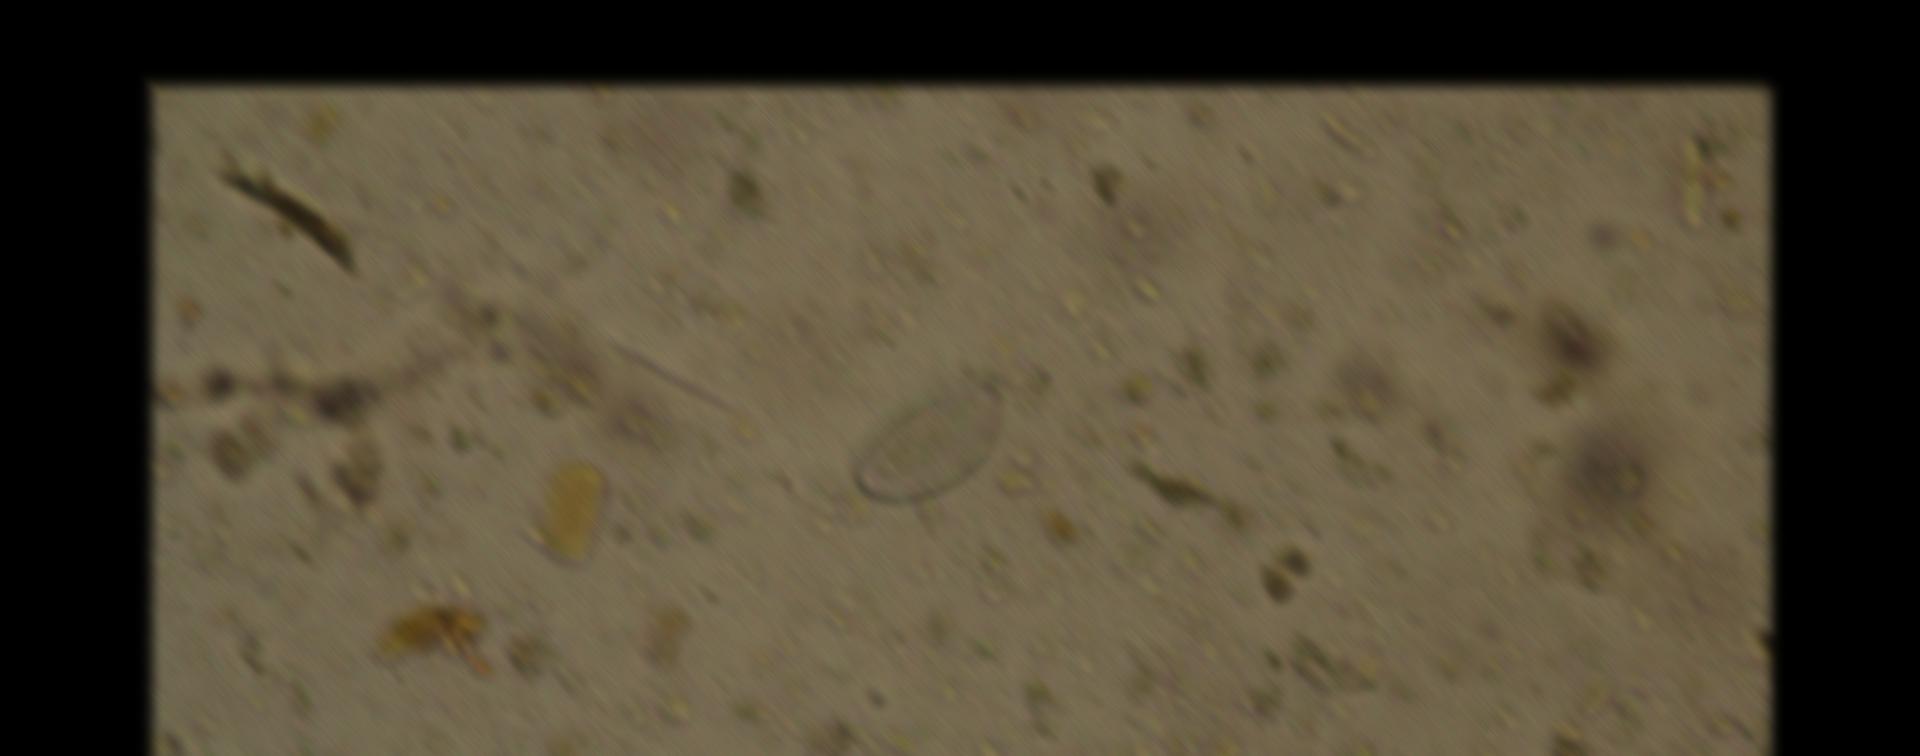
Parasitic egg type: Enterobius vermicularis